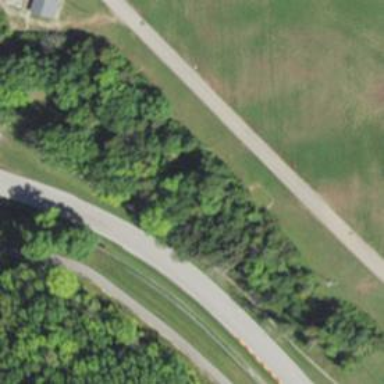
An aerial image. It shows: Raceway for motor sports.